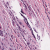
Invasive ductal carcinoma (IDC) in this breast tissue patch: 1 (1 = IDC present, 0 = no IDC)